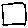
Label: square